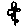
Label: flower